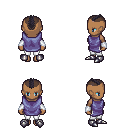
a pixel art fantasy rpg character, female body template, human, dark skin, chain tabard jacket, white pants, raven short mohawk hairstyle, white cloth bracers, metal boots, four views (front, back, left, right), 2x2 character sprite sheet, small pixel art, hard edges, no anti-aliasing